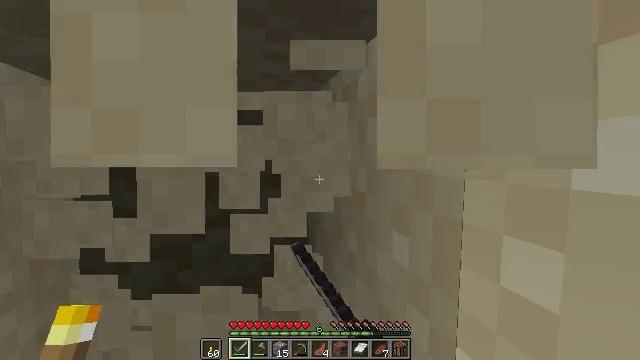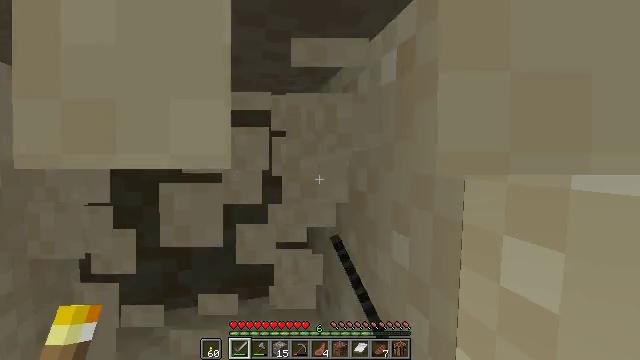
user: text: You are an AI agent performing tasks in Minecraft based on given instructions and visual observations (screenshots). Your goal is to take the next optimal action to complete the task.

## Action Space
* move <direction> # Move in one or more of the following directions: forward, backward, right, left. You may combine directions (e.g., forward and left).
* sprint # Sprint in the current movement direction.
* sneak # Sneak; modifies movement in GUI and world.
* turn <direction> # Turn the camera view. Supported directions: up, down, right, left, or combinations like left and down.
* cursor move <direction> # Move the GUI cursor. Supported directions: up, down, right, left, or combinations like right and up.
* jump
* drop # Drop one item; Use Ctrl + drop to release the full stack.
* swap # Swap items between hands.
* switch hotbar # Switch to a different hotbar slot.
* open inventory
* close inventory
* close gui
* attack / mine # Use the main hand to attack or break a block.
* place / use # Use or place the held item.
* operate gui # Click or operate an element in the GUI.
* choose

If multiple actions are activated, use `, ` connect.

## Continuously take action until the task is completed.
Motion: motion action
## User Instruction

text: Dig up some sand.
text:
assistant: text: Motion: move forward, sprint, attack / mine
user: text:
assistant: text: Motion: sprint, attack / mine